Field crop: maize
Growth stage: 2
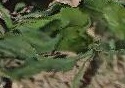
Species: maize